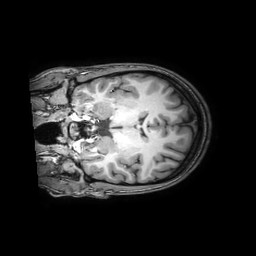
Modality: T1w
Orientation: coronal
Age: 18
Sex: female
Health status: healthy
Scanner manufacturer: philips
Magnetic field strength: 3 T
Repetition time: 0.0079 s
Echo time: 0.0035 s